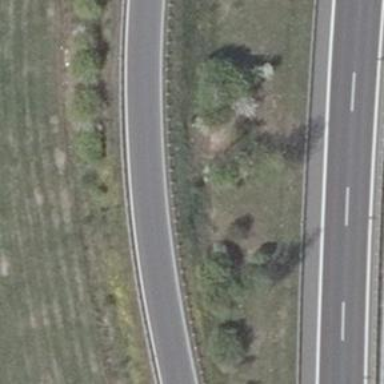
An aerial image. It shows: Motorroad with trunk link.